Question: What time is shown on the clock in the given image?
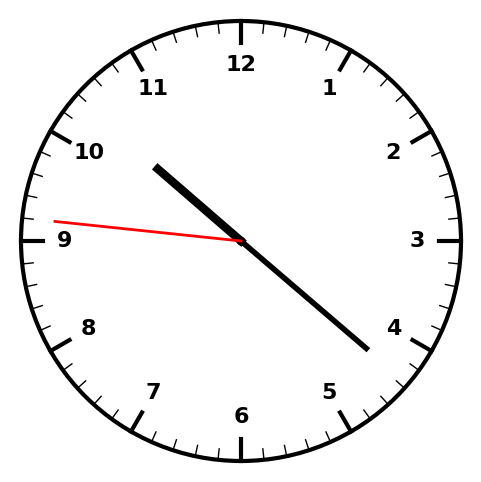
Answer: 10:21:46